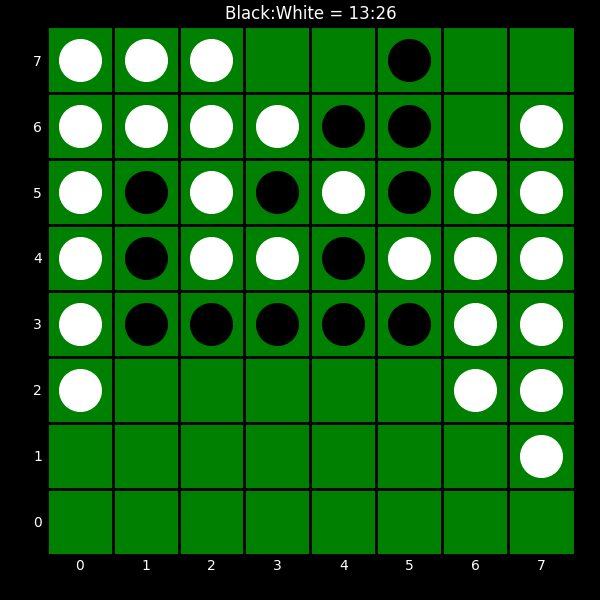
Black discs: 13
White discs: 26